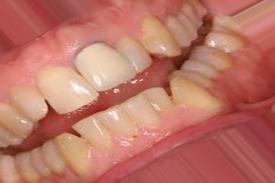
Condition: Tooth Discoloration